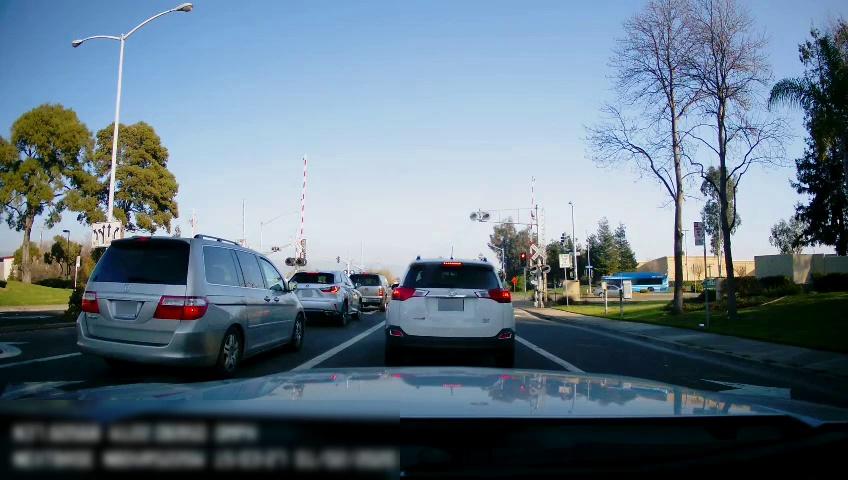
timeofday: Day
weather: Sunny
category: Drivable Space
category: Drivable Space
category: Drivable Space
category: Vehicles | Bus
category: Vehicles | Car
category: Vehicles | SUV
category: Vehicles | SUV
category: Vehicles | SUV
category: Vehicles | Van
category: Vehicles | SUV
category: Lanes | Alternate Lane
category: Lanes | Current Lane
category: Lanes | Current Lane
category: Traffic | Signs
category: Traffic | Lights
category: Traffic | Lights
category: Traffic | Lights
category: Traffic | Signs
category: Traffic | Lights
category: Traffic | Signs
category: Traffic | Lights
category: Traffic | Signs
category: Traffic | Signs